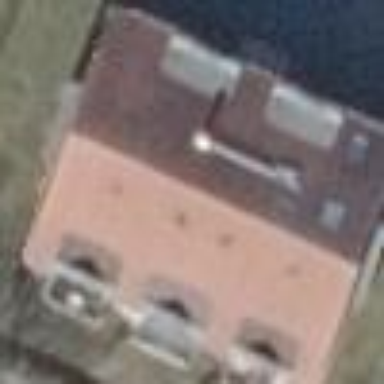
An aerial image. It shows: Building with gabled roof made of roof tiles.